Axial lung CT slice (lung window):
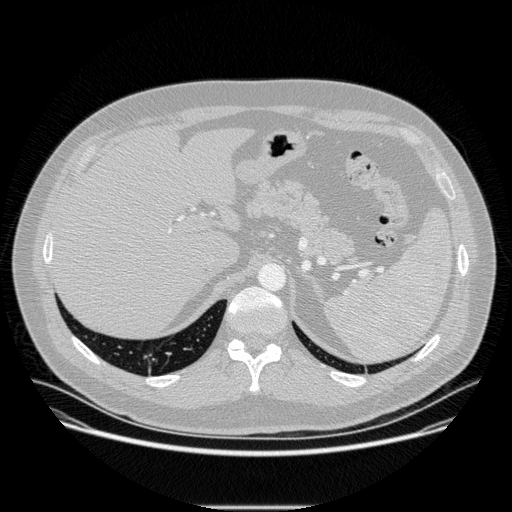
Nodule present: no